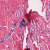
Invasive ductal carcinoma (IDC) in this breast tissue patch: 0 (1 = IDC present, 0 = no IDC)